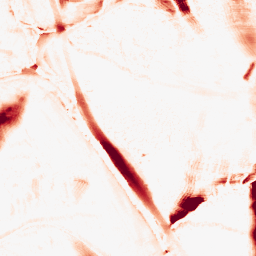
Category: morphological
Decomposition family: morphological_ellipse
Decomposition parameters: operation: opening
width: 20
height: 50
Upsampling method: bspline
Upsampling parameters: scale: 2
Upsampling scale: 2